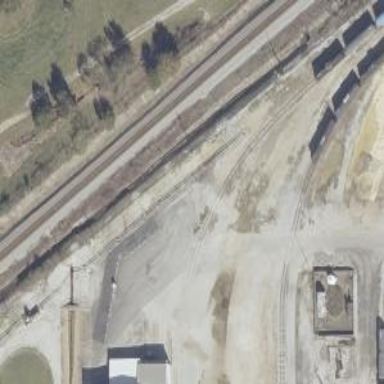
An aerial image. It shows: Railway level crossing.